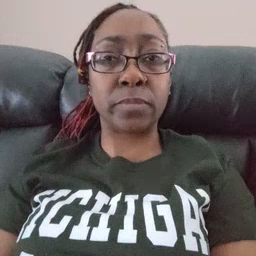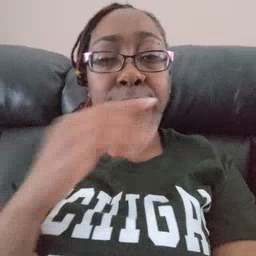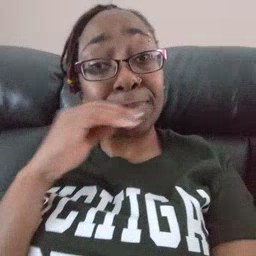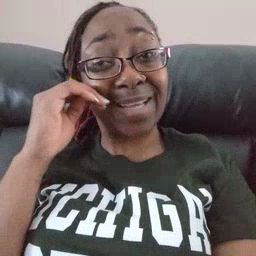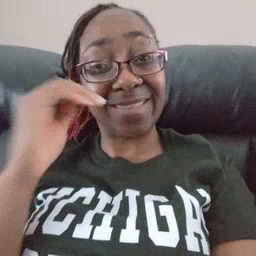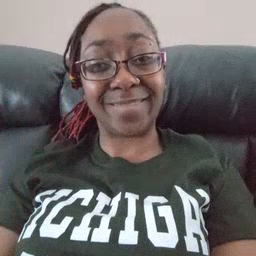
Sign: smile